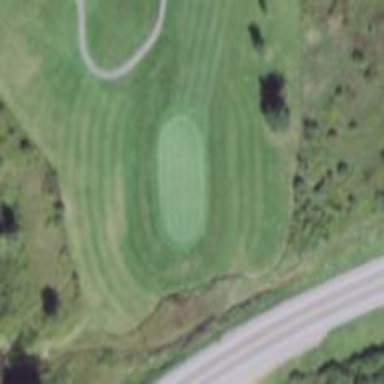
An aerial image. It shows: View of golf hole.